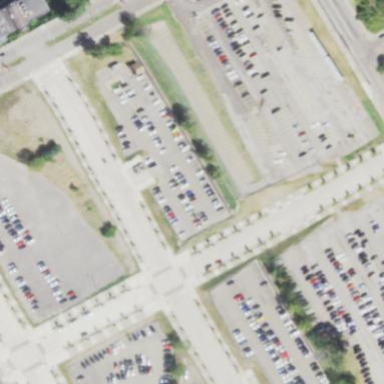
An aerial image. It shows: Parking area with surface.